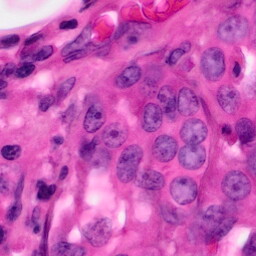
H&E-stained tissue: Pancreatic